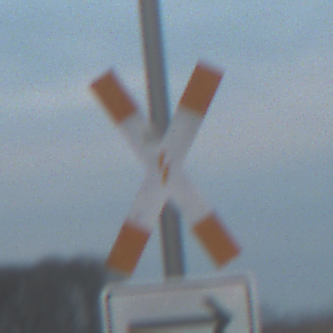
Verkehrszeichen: Andreaskreuz
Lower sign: RichtungsangabeDurchPfeile4
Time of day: SunriseSunset
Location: Outdoor (RoadRail)
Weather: PartlyCloudy
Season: NotSpecified
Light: Natural